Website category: jobs
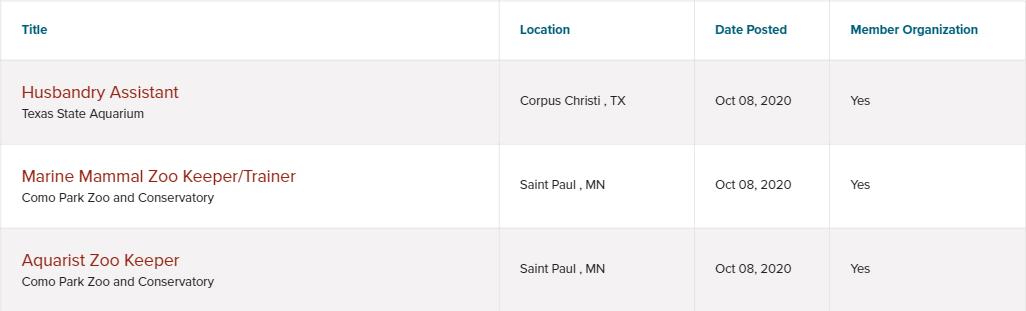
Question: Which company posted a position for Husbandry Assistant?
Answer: Texas State Aquarium

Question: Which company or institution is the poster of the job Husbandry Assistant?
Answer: Texas State Aquarium

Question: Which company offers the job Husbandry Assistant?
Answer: Texas State Aquarium

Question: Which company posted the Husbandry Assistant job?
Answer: Texas State Aquarium

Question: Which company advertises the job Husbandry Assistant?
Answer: Texas State Aquarium

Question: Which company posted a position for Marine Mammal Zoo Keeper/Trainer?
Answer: Como Park Zoo and Conservatory

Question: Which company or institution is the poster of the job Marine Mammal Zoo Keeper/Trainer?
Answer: Como Park Zoo and Conservatory

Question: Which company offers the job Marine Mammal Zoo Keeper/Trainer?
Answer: Como Park Zoo and Conservatory

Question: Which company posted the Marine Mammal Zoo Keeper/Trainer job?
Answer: Como Park Zoo and Conservatory

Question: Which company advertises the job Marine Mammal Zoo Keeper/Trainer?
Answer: Como Park Zoo and Conservatory

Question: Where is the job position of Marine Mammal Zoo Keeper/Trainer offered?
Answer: Saint Paul , MN

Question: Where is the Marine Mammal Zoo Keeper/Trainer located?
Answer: Saint Paul , MN

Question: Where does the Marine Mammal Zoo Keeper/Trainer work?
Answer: Saint Paul , MN

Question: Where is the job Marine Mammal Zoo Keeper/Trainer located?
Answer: Saint Paul , MN

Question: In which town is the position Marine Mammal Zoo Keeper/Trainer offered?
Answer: Saint Paul , MN

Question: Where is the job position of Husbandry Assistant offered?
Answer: Corpus Christi , TX

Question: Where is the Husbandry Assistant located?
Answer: Corpus Christi , TX

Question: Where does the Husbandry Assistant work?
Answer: Corpus Christi , TX

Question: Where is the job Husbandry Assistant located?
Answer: Corpus Christi , TX

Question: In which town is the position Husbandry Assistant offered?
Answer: Corpus Christi , TX

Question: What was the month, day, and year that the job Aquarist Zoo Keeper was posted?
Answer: Oct 08, 2020

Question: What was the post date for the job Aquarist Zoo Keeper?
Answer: Oct 08, 2020

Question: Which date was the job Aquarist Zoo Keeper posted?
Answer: Oct 08, 2020

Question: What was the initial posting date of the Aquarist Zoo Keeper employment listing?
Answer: Oct 08, 2020

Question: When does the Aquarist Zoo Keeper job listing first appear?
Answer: Oct 08, 2020

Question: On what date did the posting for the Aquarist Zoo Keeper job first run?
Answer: Oct 08, 2020

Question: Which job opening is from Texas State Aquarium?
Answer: Husbandry Assistant

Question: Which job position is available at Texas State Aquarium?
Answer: Husbandry Assistant

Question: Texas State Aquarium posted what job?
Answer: Husbandry Assistant

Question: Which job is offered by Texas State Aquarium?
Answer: Husbandry Assistant

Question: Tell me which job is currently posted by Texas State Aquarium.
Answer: Husbandry Assistant

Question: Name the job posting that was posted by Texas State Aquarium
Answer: Husbandry Assistant

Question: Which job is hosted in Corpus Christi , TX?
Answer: Husbandry Assistant

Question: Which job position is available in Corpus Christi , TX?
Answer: Husbandry Assistant

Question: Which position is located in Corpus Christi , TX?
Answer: Husbandry Assistant

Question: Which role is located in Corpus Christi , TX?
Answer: Husbandry Assistant

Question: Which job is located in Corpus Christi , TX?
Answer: Husbandry Assistant

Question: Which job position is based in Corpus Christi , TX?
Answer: Husbandry Assistant